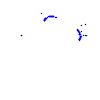
Particle: proton